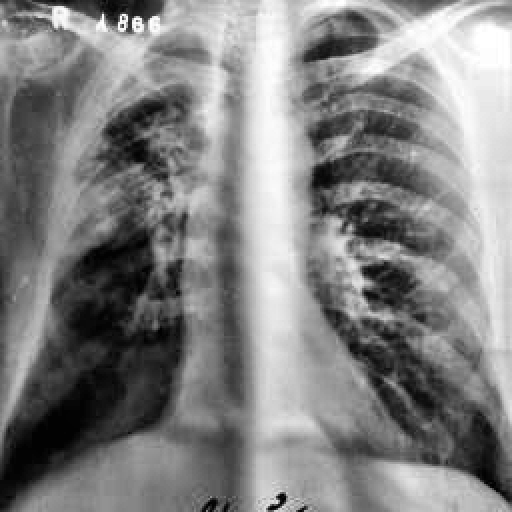
Finding: TUBERCULOSIS